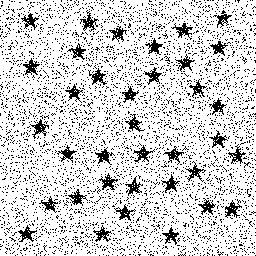
Squares: 0
Triangles: 0
Stars: 36
Total shapes: 36